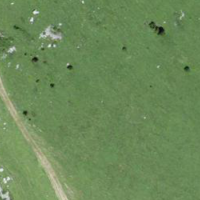
EUNIS habitat code: 23
Species observed at this site:
Rupicapra rupicapra